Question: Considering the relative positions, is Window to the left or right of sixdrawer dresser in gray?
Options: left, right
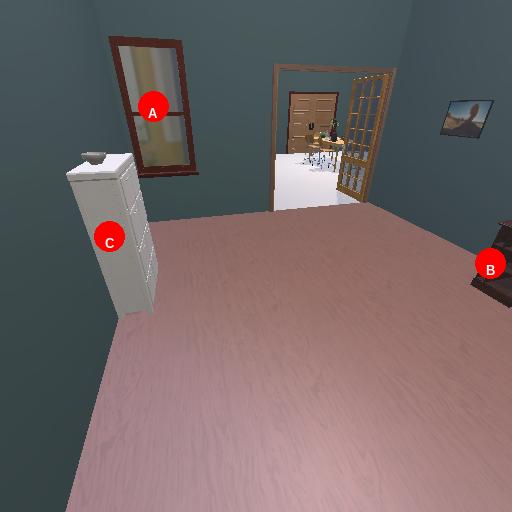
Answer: left